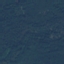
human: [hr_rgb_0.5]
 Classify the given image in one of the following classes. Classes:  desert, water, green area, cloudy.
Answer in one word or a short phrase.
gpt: green area